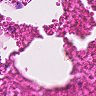
Metastatic tissue present: no